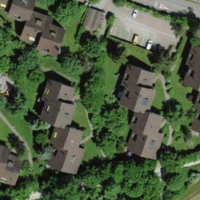
EUNIS habitat code: 55
Species observed at this site:
Urtica dioica